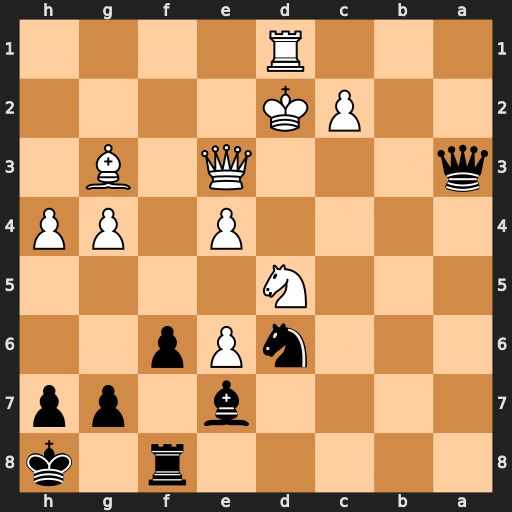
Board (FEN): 5r1k/4b1pp/3nPp2/3N4/4P1PP/q3Q1B1/2PK4/3R4
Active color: b
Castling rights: -
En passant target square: -
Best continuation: Nc4+ Ke2 Nxe3